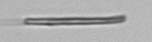
Label: fiber